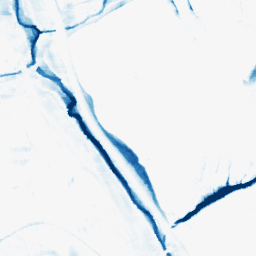
Category: morphological
Decomposition family: morphological_rect
Decomposition parameters: operation: closing
width: 20
height: 10
Upsampling method: bspline
Upsampling parameters: scale: 8
Upsampling scale: 8